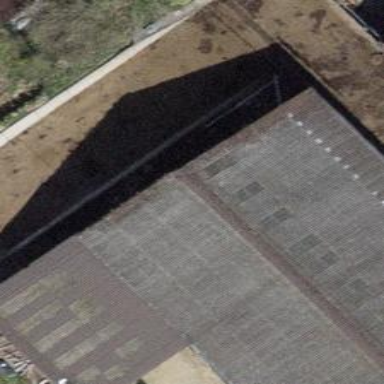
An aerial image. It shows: Animal breeding facility.